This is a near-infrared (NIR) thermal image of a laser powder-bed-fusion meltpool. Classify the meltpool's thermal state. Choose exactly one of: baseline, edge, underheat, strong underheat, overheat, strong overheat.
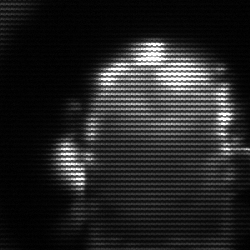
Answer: baseline